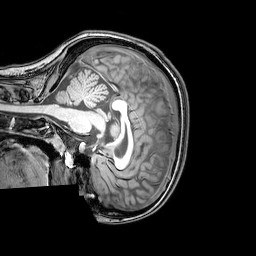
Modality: T1w
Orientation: sagittal
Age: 21
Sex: female
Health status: healthy
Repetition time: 0.081 s
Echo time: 0.037 s